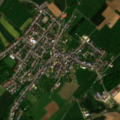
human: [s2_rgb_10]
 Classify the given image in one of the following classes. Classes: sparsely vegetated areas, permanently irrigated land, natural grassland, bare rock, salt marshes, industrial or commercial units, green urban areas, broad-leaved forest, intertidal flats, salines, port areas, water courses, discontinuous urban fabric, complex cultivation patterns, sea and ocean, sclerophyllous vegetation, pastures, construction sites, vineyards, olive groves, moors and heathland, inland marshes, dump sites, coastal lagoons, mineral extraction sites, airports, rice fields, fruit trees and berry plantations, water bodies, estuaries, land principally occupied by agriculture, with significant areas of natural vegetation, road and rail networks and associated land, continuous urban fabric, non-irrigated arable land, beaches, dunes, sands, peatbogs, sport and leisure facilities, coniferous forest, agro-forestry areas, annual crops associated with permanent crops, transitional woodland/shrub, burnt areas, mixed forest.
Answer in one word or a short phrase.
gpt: discontinuous urban fabric, non-irrigated arable land, pastures, complex cultivation patterns, broad-leaved forest